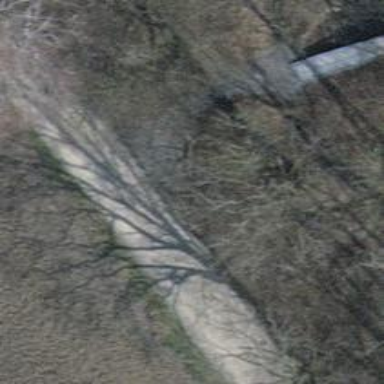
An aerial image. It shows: Brown bench.